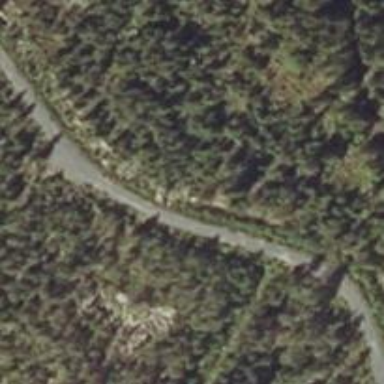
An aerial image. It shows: Unclassified road.